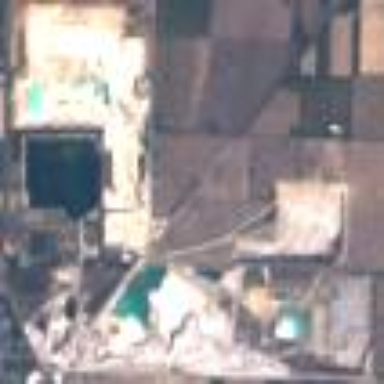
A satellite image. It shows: Quarry area.